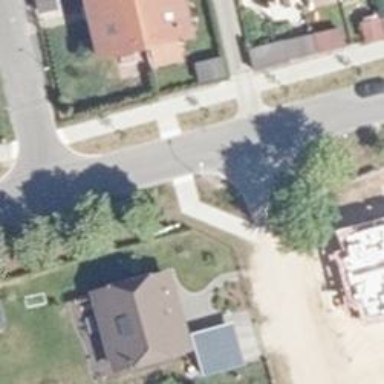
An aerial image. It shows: Residential road.